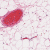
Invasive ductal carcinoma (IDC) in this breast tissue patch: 0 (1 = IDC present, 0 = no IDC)